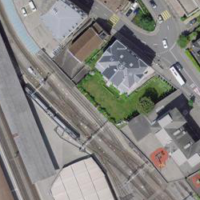
EUNIS habitat code: 54
Species observed at this site:
Columba livia
Petasites albus